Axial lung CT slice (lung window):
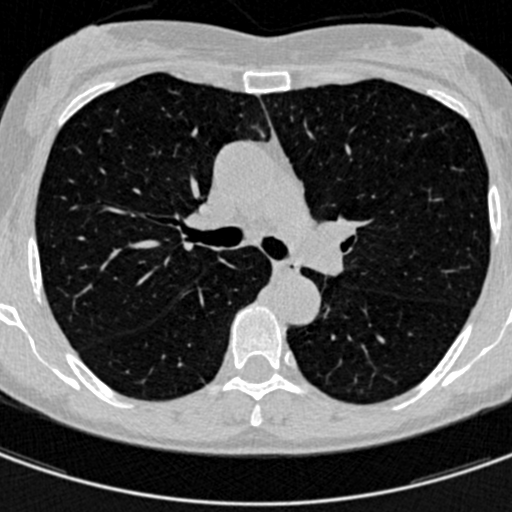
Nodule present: no